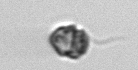
Label: Heterocapsa_rotundata